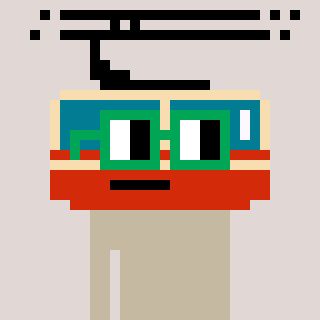
a pixel art character with square green glasses, a tram wagon-shaped head and a rust-colored body on a warm background